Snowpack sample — Rabbit Ears Pass, Jackson County, Colorado, USA (12/17/25, 1:08 PM MST)
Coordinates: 40.387, -106.625
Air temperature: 34 °F
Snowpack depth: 46 cm
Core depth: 10 cm
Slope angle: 6°, slope face: 165°
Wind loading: medium
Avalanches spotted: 0
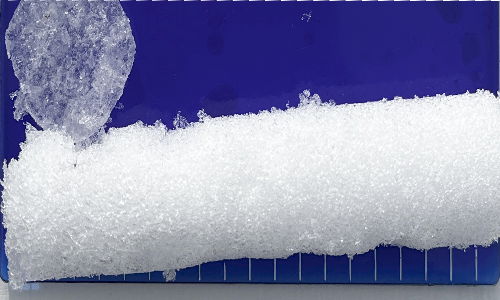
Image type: core
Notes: No avalanches spotted nearby, although collected in a meadowy area with minimal risk on this face of the pass.